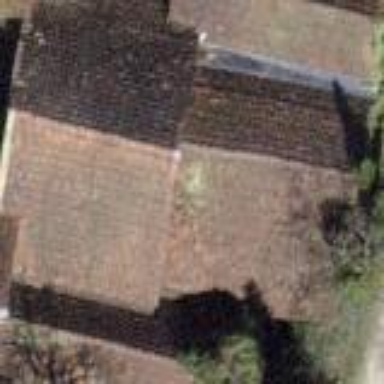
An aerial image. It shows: Building with tiled roof.